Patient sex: M
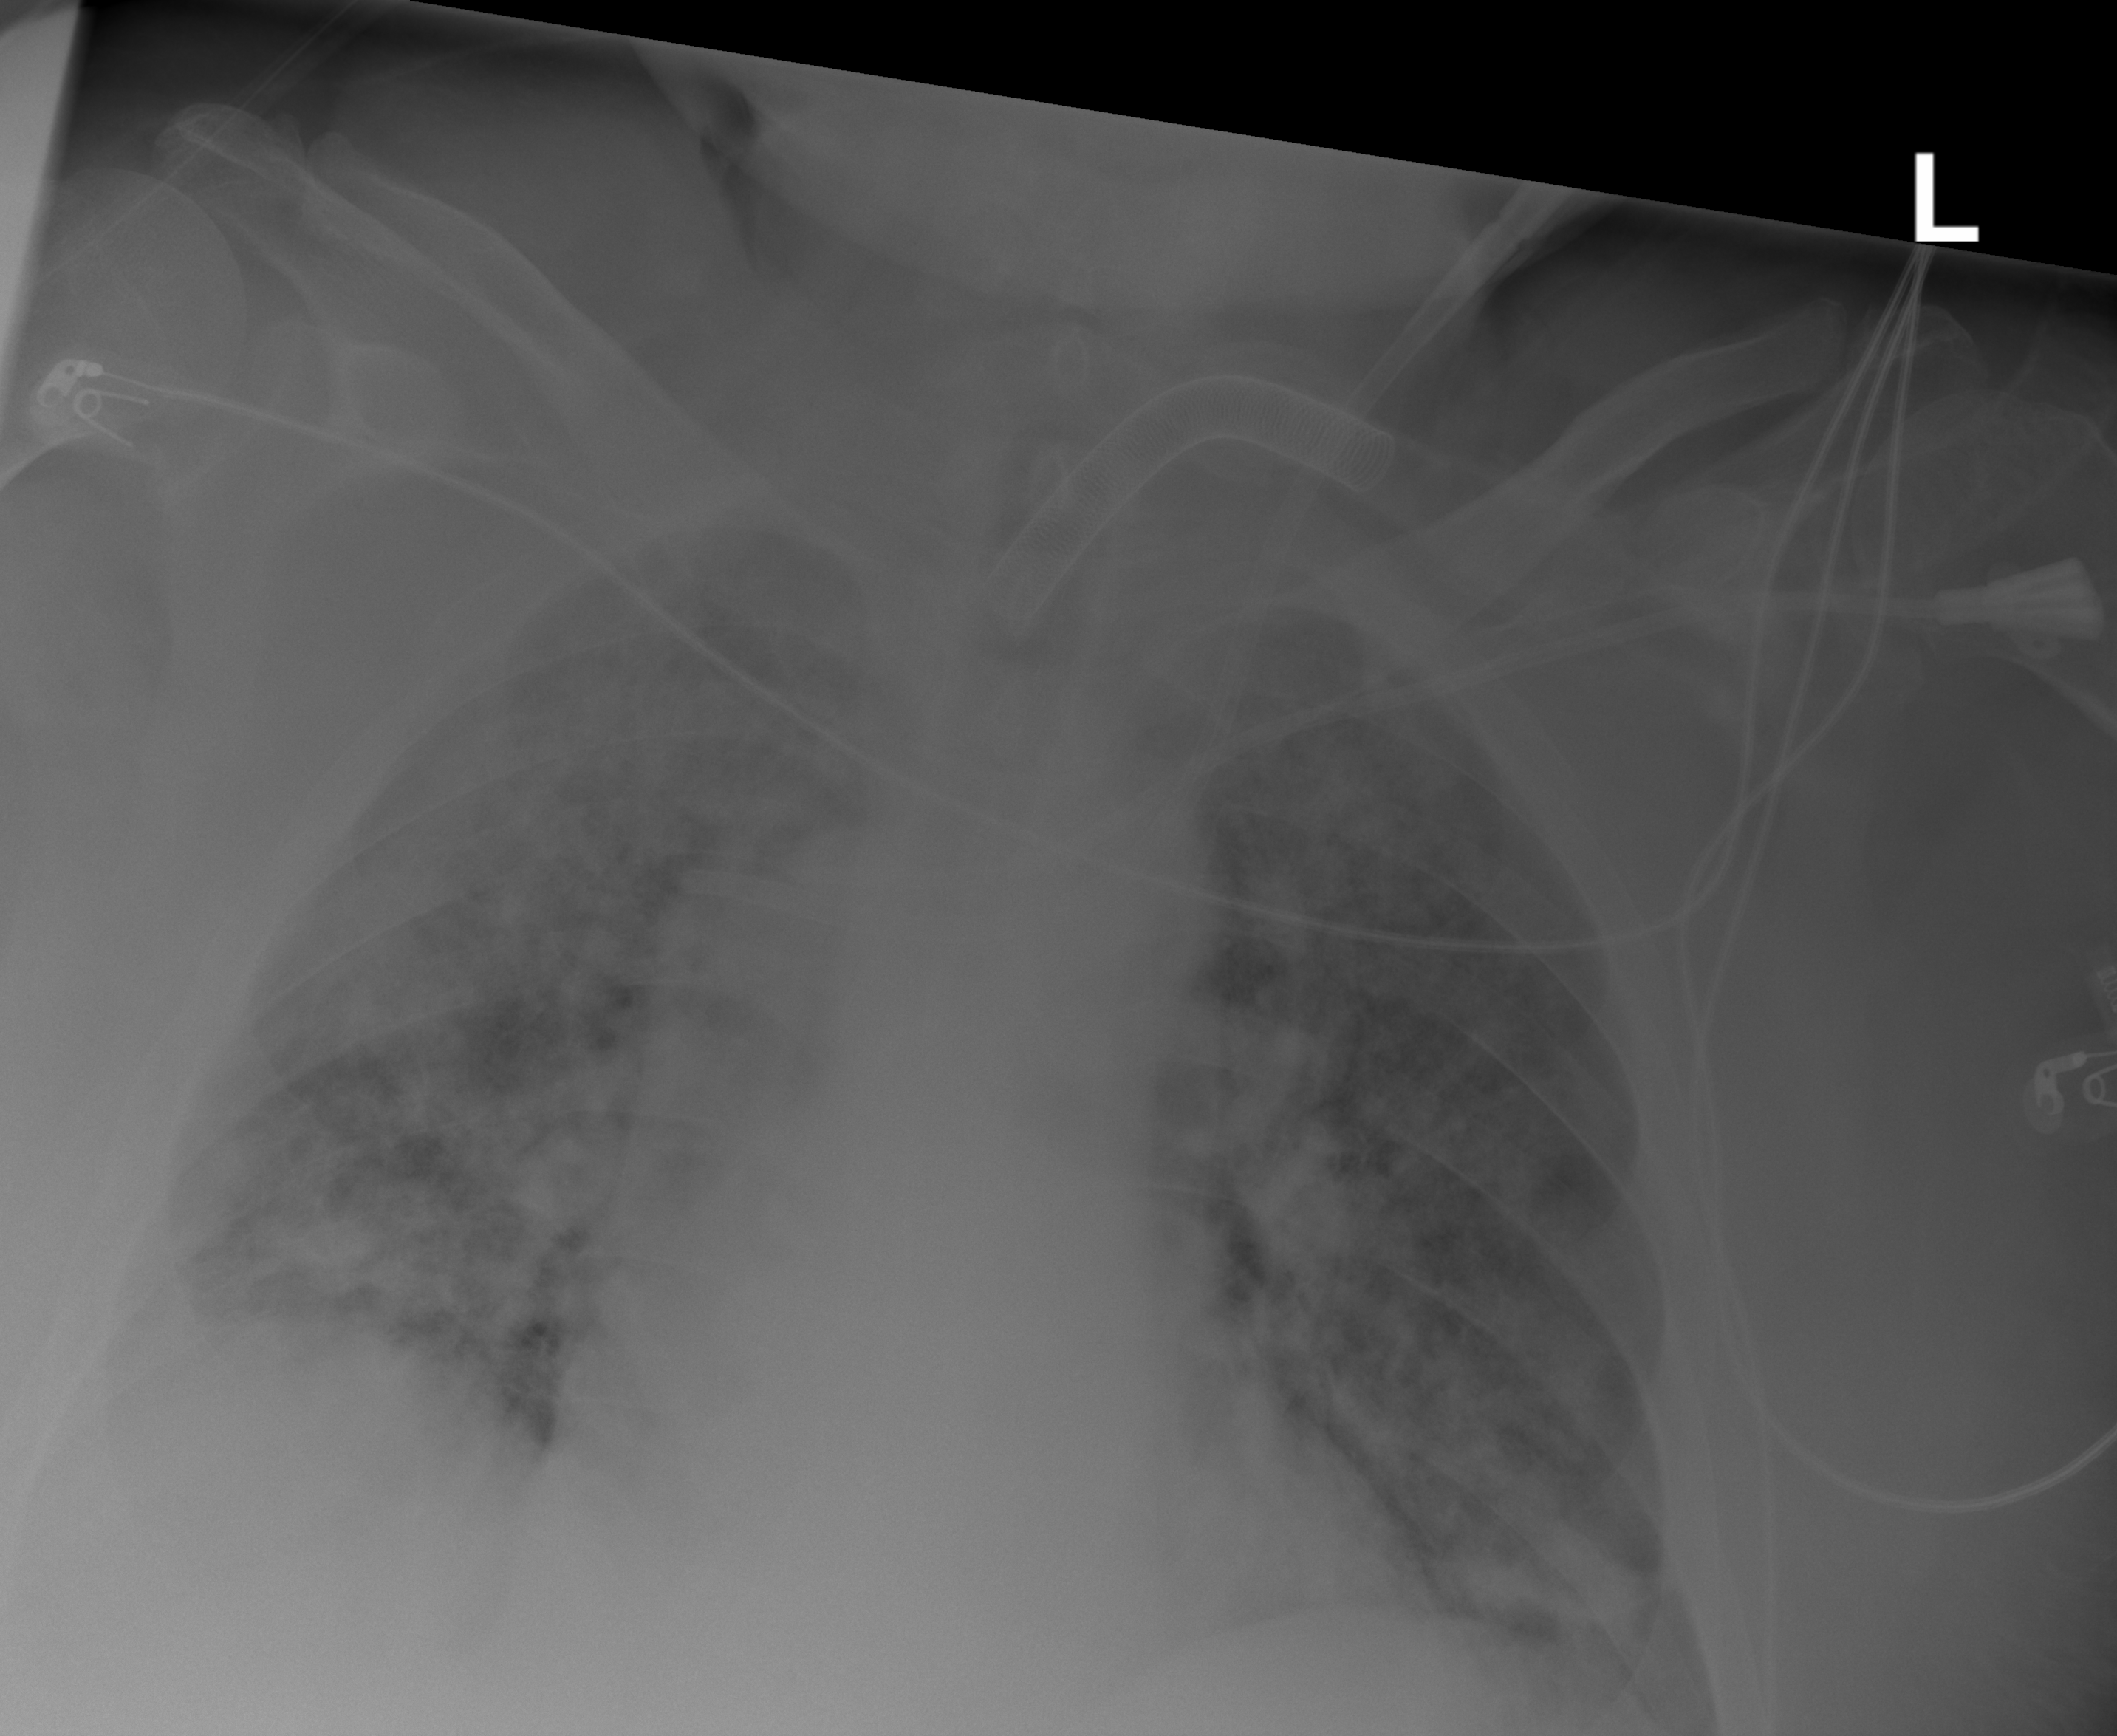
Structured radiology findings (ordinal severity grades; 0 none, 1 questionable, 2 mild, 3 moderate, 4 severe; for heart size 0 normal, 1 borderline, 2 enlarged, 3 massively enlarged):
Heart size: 2
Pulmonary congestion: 0
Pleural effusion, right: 1
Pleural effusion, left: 0
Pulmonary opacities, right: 4
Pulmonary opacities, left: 3
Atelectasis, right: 2
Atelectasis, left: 2